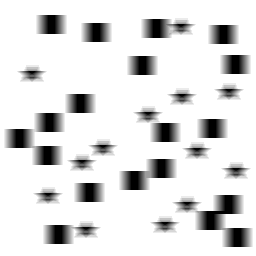
Squares: 19
Triangles: 0
Stars: 13
Total shapes: 32